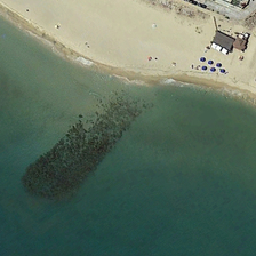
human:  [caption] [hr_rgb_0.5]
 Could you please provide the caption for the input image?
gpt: There is a wide road near the beach.

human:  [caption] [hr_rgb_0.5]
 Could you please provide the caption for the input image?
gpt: There is a house with a gray roof on the beach.

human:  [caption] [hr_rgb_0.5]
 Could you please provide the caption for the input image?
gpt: There is a gray roofed house on the beach.

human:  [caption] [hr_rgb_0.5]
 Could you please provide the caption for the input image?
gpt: There is a wide path near the beach.

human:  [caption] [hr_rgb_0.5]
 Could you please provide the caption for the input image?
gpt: There is a gray roofed house by the sea.